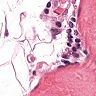
Metastatic tissue present: no